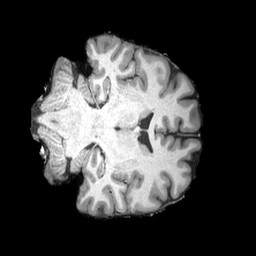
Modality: T1w
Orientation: coronal
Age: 20
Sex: female